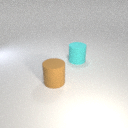
large brown rubber cylinder in front of large cyan rubber cylinder